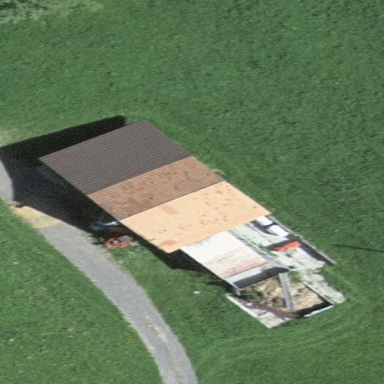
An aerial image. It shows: Barn.